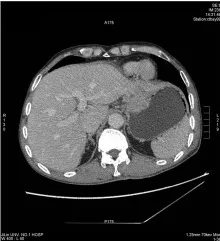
(B) Contrast-enhanced computed tomography scanning of the tumor (neuroendocrine carcinoma and moderately differentiated adenocarcinoma).
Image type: radiology (ct)